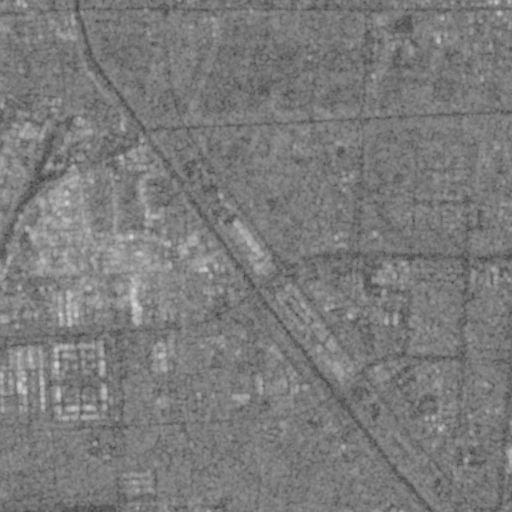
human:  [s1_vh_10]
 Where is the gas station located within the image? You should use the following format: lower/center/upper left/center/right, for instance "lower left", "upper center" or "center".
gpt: The gas station is located in the upper center of the image.
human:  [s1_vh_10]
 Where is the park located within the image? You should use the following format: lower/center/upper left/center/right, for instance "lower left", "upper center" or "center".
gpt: There is no park in the image.

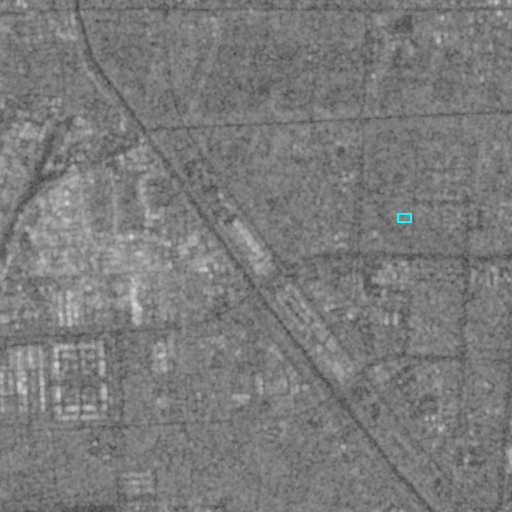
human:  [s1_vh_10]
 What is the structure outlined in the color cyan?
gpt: The structure outlined in cyan is a power substation.
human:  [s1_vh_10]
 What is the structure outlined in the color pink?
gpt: There is no pink outline.